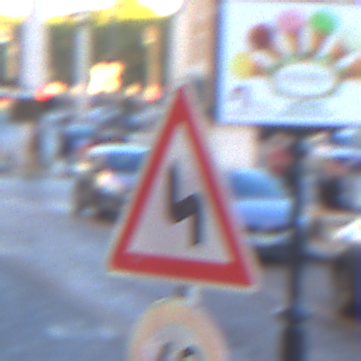
Verkehrszeichen: DoppelkurveZunaechstLinks
Zusatzzeichen unten: Geschwindigkeit40
Umgebung: Outdoor, Urban
Tageszeit: SunriseSunset
Wetter: Clear
Licht: Natural
Jahreszeit: NotSpecified
Kontrast: MediumContrast